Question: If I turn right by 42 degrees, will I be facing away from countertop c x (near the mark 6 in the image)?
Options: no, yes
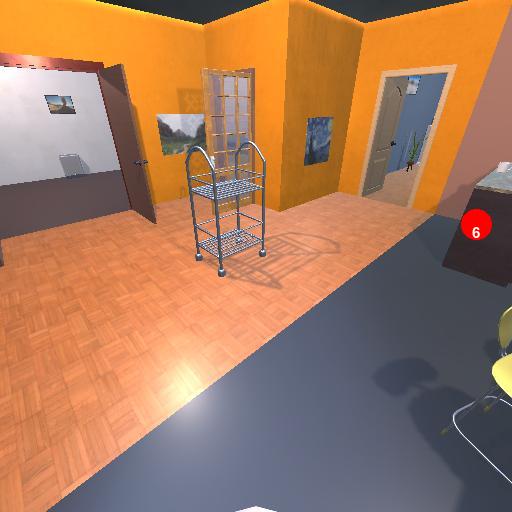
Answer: no